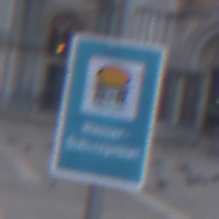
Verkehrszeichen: Wasserschutzgebiet
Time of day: SunriseSunset
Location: Outdoor (Urban)
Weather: PartlyCloudy
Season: NotSpecified
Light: Natural